Question: I need WPF component (beter if it will be free) for easy drawing such process graphics like on the image. Can you give an advice what to use? Thanks.

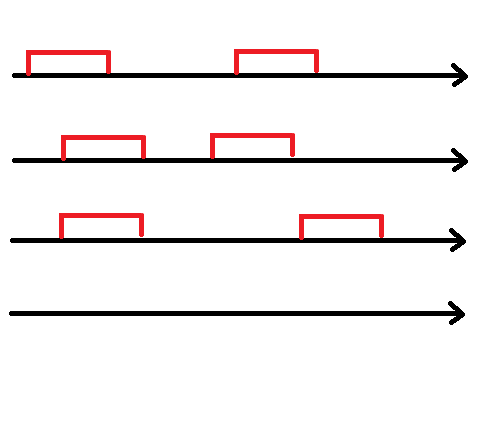
Answer: At the end i have used <URL>.